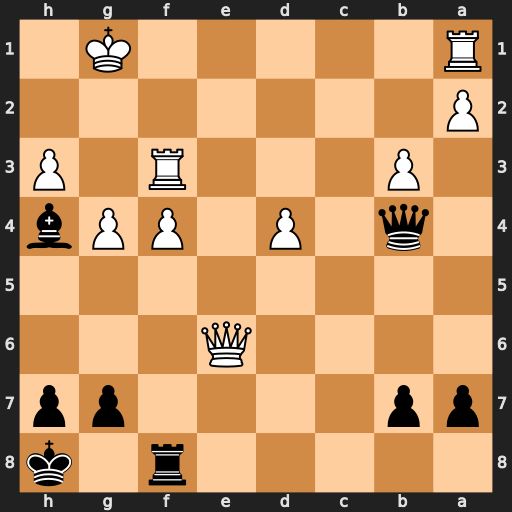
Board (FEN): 5r1k/pp4pp/4Q3/8/1q1P1PPb/1P3R1P/P7/R5K1
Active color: b
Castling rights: -
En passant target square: -
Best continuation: Qxd4+ Qe3 Qxa1+